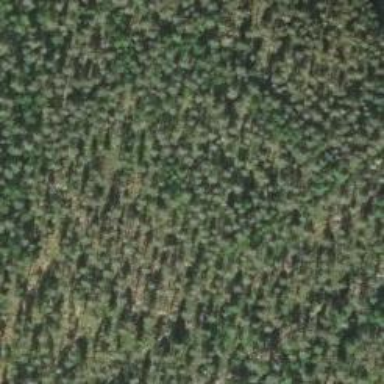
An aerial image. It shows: Woodland with needle-leaved trees.